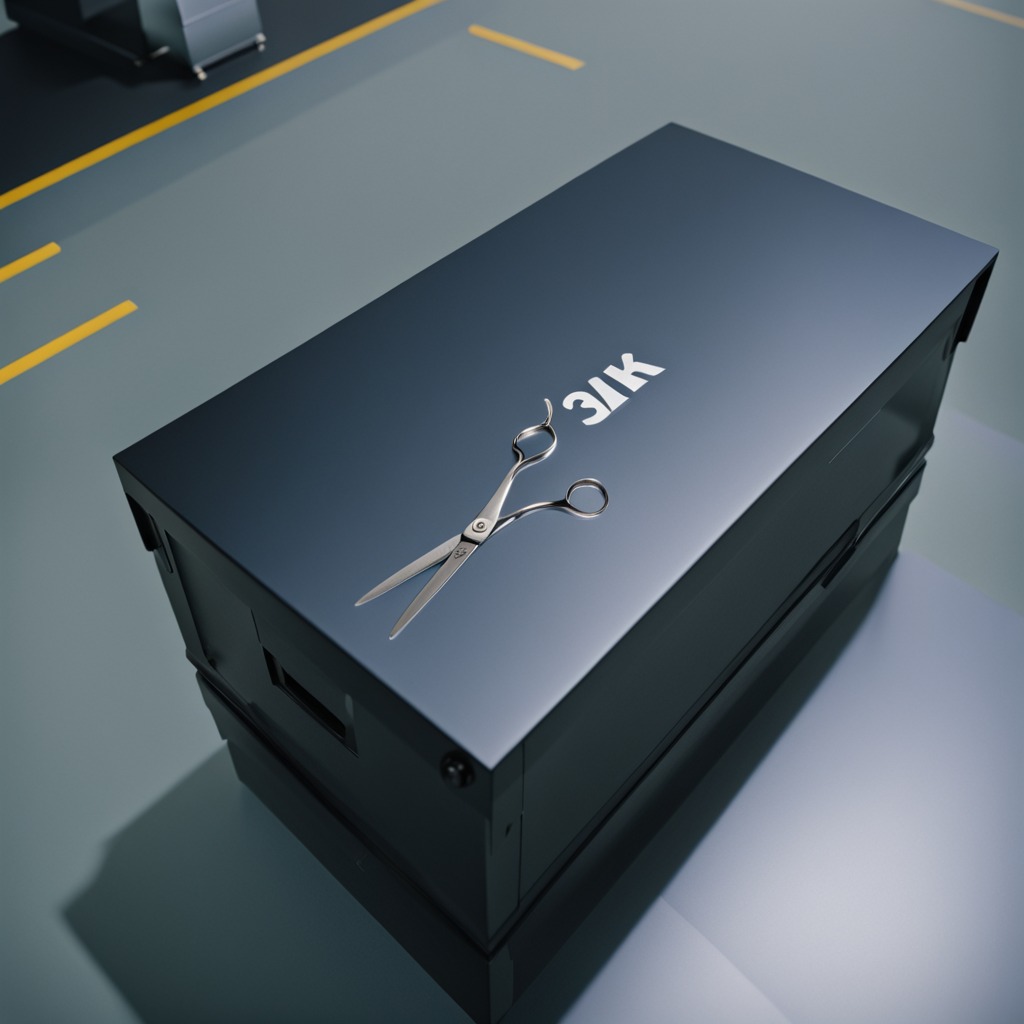
A scissor is lying on the toolbox surface in an airplane hangar workshop.